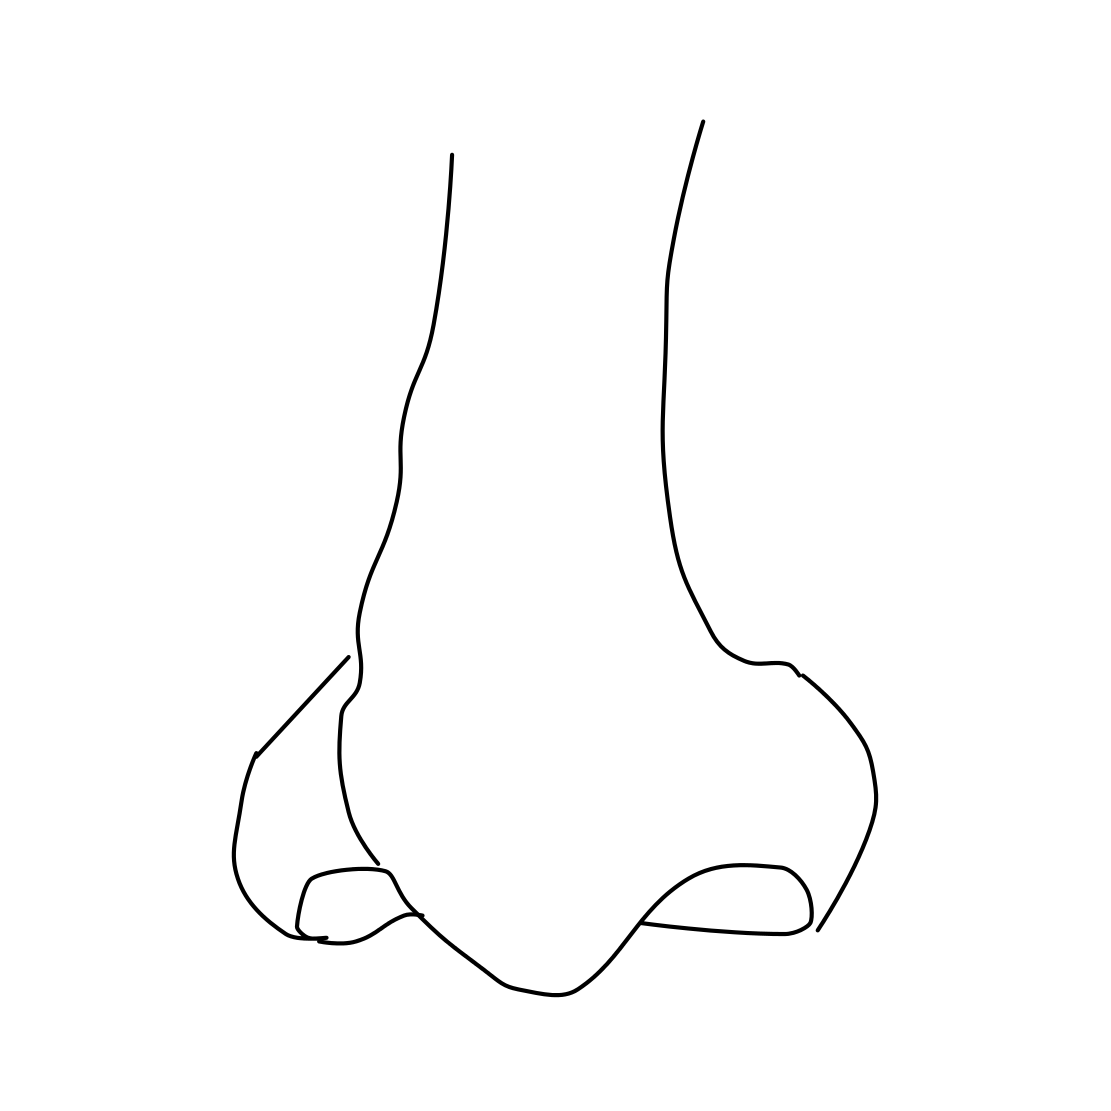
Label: nose